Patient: sex M, age 78
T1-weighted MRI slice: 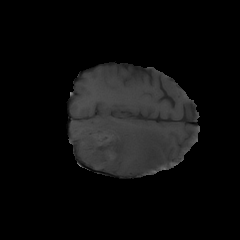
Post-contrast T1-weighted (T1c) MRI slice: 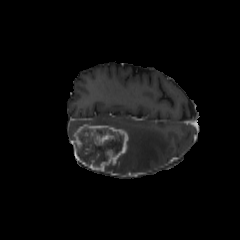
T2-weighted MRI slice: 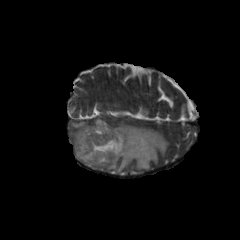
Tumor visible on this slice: yes
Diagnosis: Glioblastoma, IDH-wildtype
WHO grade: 4